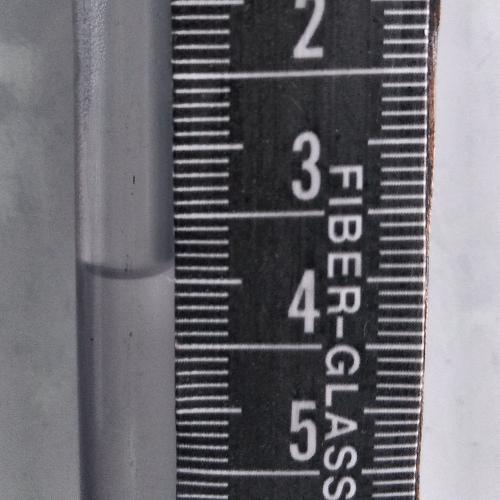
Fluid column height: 3.9 cm